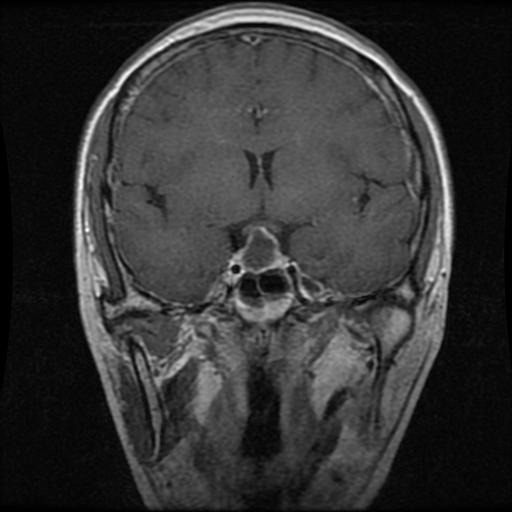
Label: pituitary